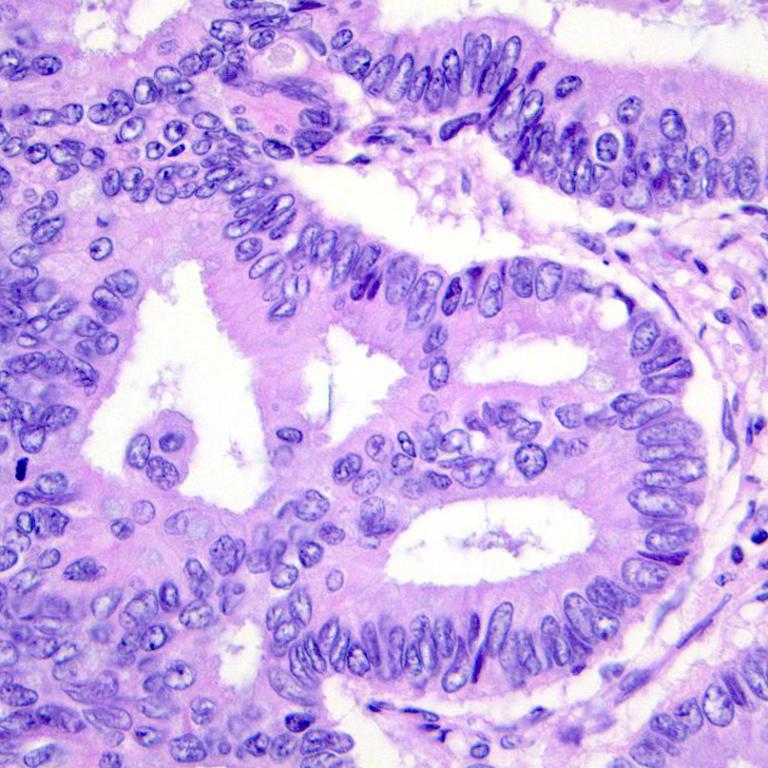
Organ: colon
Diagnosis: adenocarcinomas